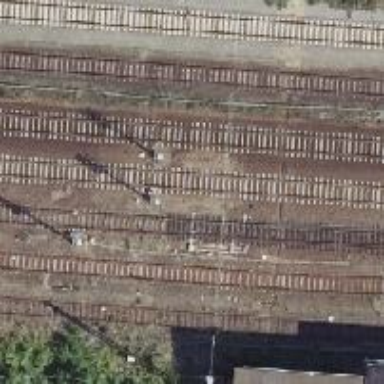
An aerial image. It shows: Railway signal.